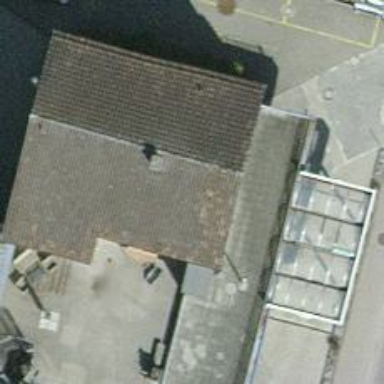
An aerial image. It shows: Fuel station.